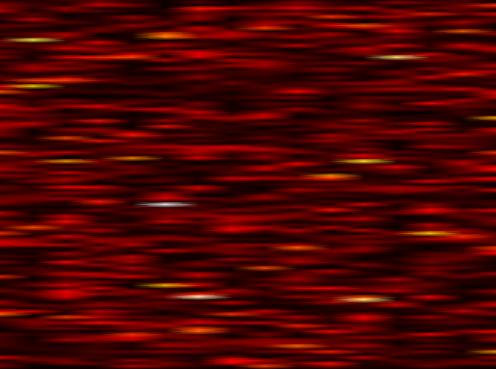
Label: WOLA